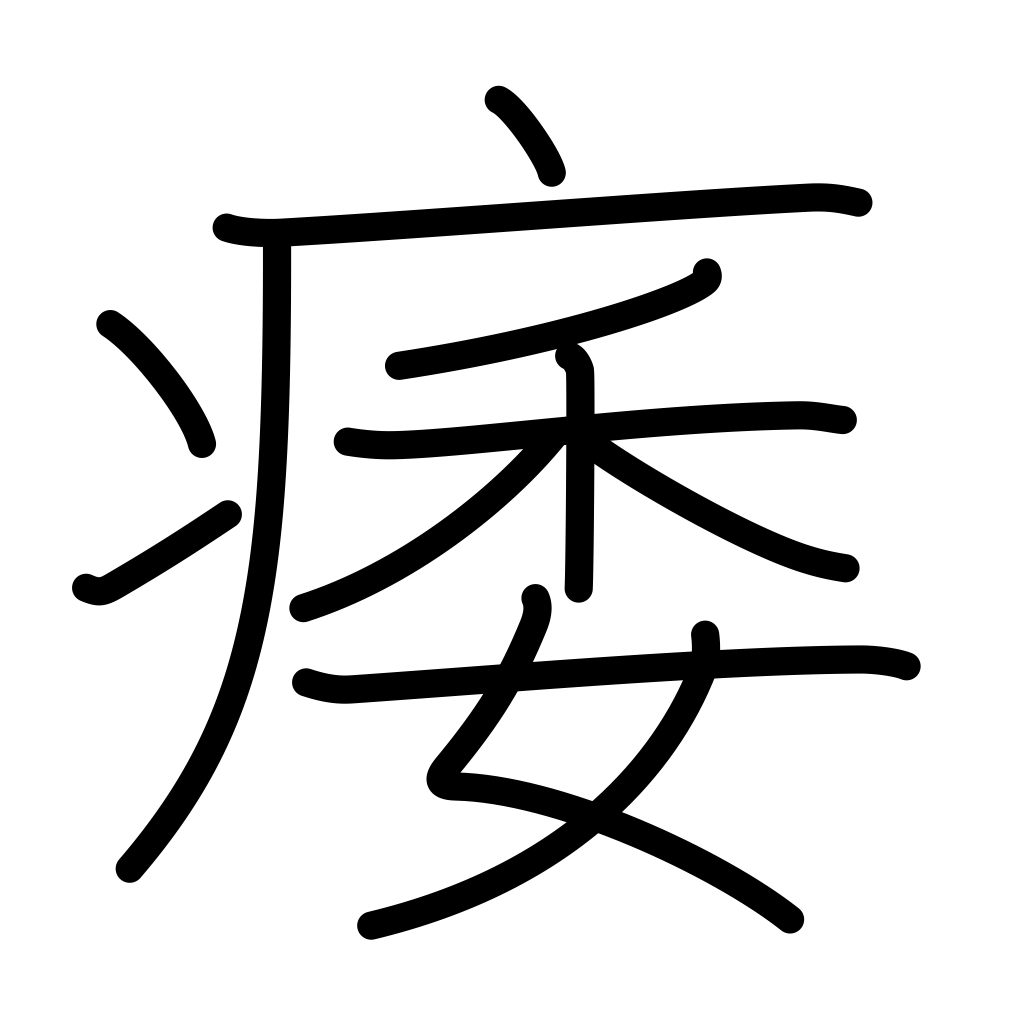
Meaning: atrophy, go numb, be paralysed